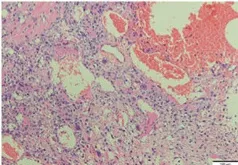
(F) The section showed tumor cells with chondrosarcomatous differentiation, the chondrocyte density is different, the cell atypia is obvious, the nuclear mitosis and cartilage islands can be observed (HEx100).
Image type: pathology (h&e)